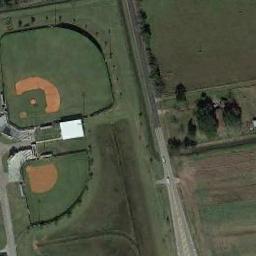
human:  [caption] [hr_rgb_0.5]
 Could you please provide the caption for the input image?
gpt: There are two baseball diamonds in the grass in the south of the roads .

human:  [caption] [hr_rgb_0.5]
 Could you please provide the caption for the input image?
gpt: A big baseball diamond and two small baseball diamonds are in the middle of grass with a road pass by .

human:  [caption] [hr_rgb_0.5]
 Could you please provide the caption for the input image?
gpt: Two baseball diamonds of different sizes next to a road and some trees beside .

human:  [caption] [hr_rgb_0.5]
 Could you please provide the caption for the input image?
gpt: There is a trail leading to this baseball field .

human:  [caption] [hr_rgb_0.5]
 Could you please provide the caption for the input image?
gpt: A road is next to the two baseball diamonds .